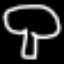
Label: mushroom